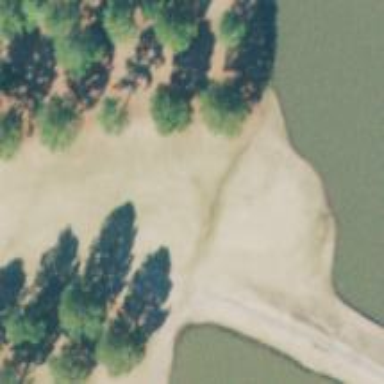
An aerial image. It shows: View of golf hole.